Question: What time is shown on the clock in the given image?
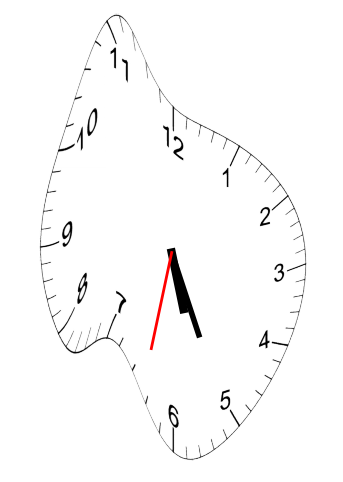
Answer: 05:25:32